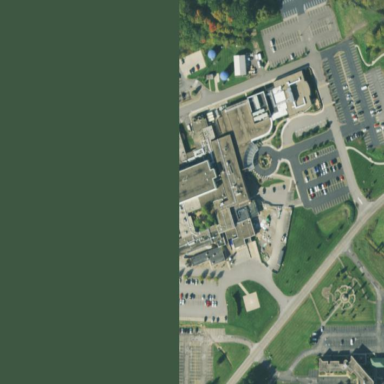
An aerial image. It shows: Hospital providing healthcare services.